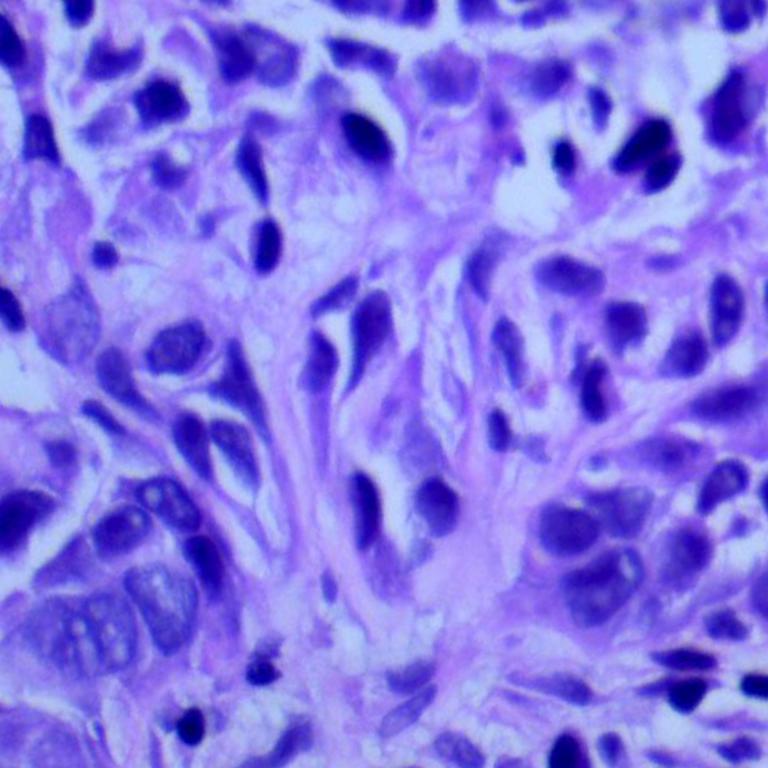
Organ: lung
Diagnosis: adenocarcinomas